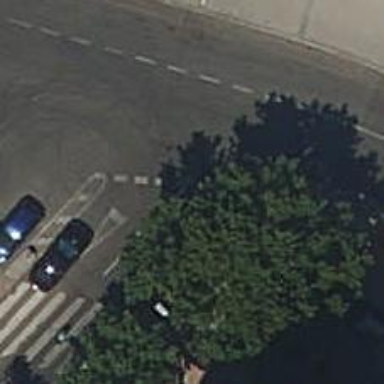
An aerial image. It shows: Road with "give way" sign.